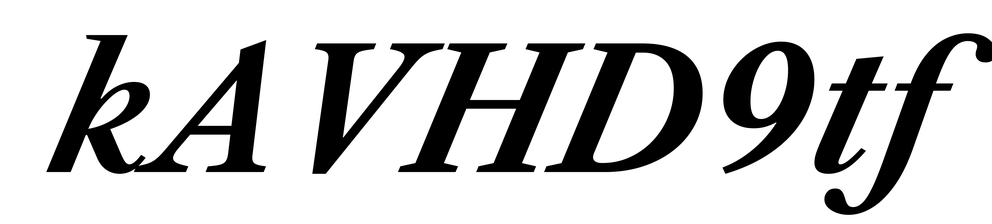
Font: LibreCaslonText-Italic_Bold_Italic